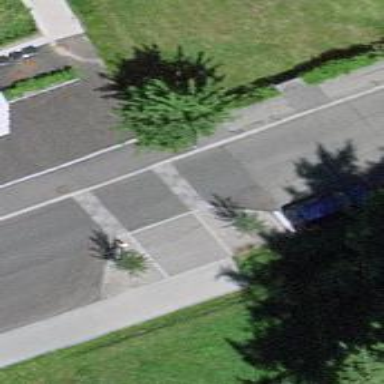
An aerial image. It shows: Traffic calming feature called choker.